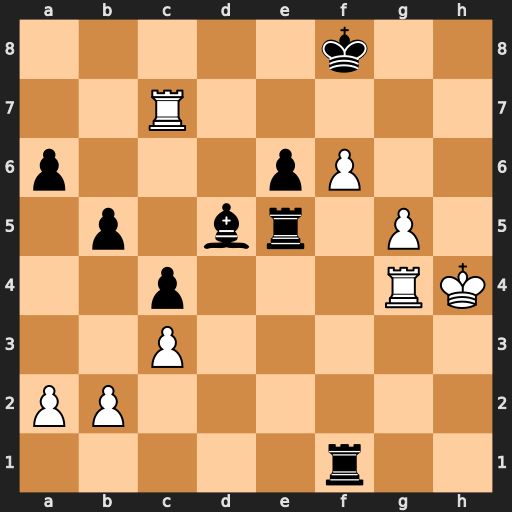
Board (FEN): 5k2/2R5/p3pP2/1p1br1P1/2p3RK/2P5/PP6/5r2
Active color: w
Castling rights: -
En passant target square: -
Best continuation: Rc8+ Kf7 g6+ Kxf6 Rf8+ Kg7 Rxf1